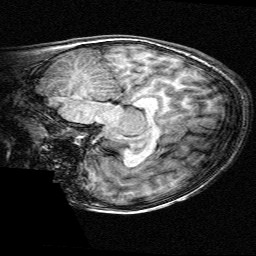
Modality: T1w
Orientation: sagittal
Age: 9
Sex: female
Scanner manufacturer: siemens
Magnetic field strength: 3 T
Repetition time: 2.3 s
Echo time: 0.00336 s